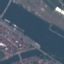
Land use / land cover class: River